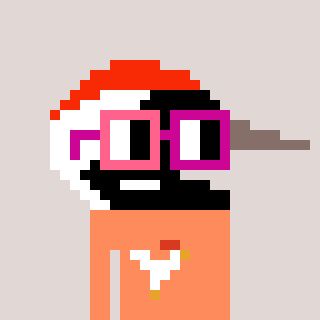
a pixel art character with square pink and red glasses, a crane-shaped head and a peachy-colored body on a warm background